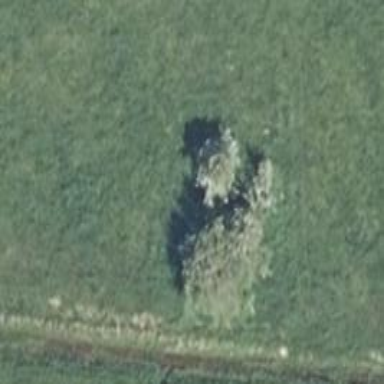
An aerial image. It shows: Beautiful tree in nature.